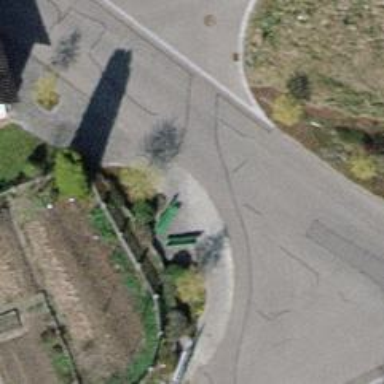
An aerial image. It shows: Bench for seating.